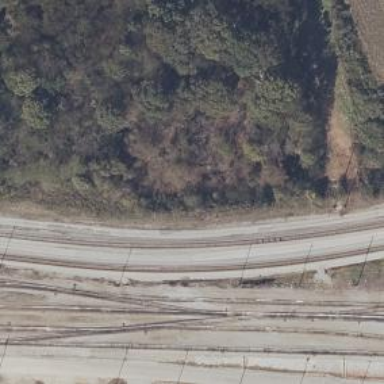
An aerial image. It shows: Very large railway yard used for manifest purposes.